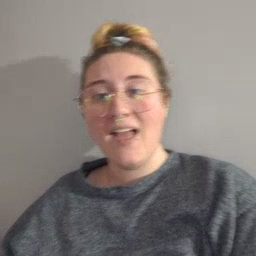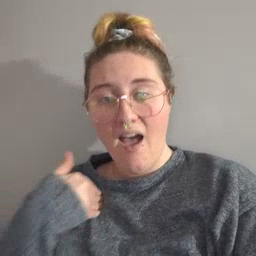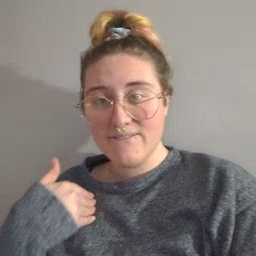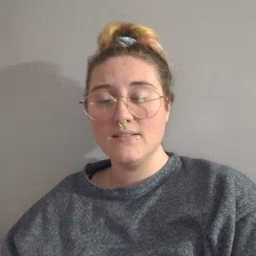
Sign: have